Chest X-ray. View position: PA
Patient age: 62
Patient sex: M
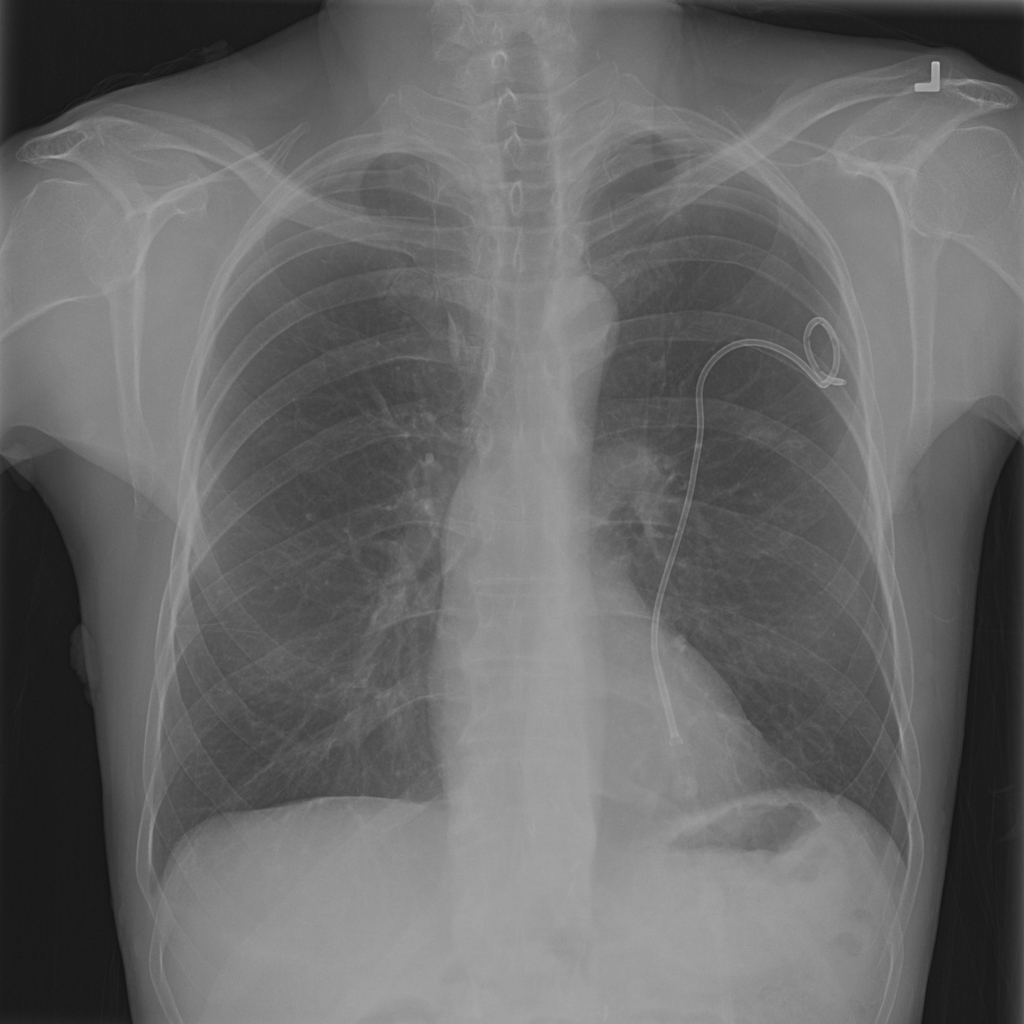
Finding: Pneumothorax